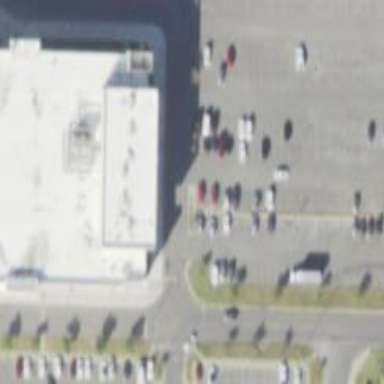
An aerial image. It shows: Parking space is available.